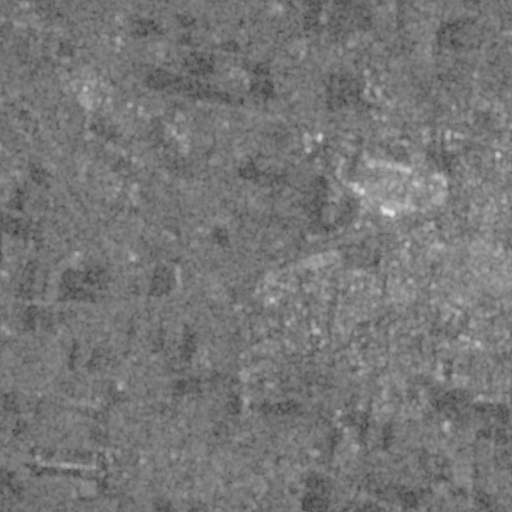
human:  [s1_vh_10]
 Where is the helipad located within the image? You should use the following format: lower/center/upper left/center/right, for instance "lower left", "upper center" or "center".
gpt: The helipad is located in the lower center of the image.
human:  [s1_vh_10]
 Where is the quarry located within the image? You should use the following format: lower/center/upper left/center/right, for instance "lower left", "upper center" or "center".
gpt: The quarry is located in the lower right of the image.
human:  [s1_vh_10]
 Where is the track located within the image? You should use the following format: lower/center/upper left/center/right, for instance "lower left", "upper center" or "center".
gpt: The track is located in the upper right of the image.
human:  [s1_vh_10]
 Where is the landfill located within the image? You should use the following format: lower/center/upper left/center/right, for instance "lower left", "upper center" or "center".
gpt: There is no landfill in the image.

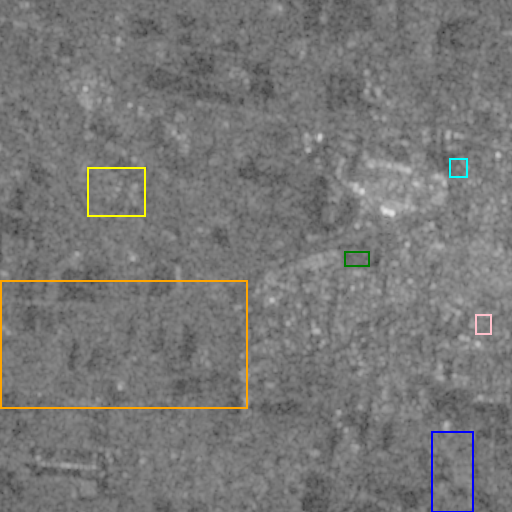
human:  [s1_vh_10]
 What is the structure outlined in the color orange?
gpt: The structure outlined in orange is a crop field.
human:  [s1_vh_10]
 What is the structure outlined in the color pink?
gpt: The structure outlined in pink is a park.
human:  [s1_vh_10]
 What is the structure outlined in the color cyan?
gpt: The structure outlined in cyan is a parking lot.
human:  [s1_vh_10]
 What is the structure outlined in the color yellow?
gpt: The structure outlined in yellow is a power substation.
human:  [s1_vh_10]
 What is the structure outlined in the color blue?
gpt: The structure outlined in blue is a quarry.
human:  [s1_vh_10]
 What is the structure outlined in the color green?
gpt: The structure outlined in green is a track.
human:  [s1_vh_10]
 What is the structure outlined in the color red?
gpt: There is no red outline.